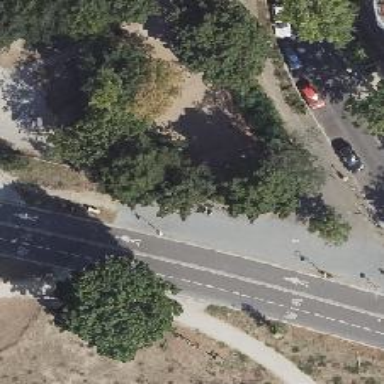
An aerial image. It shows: Bicycle rental service.